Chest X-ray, PA view. Patient: 40 years old, sex M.
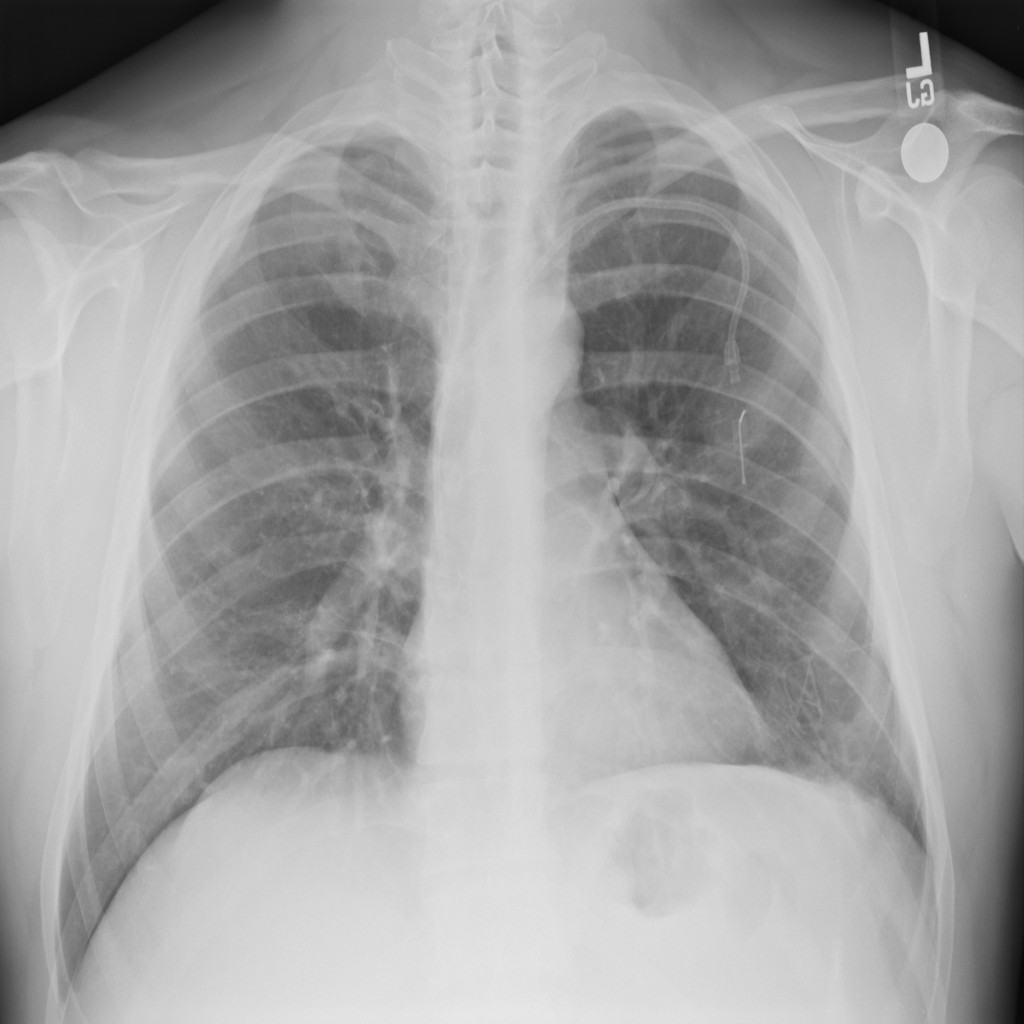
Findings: No Finding